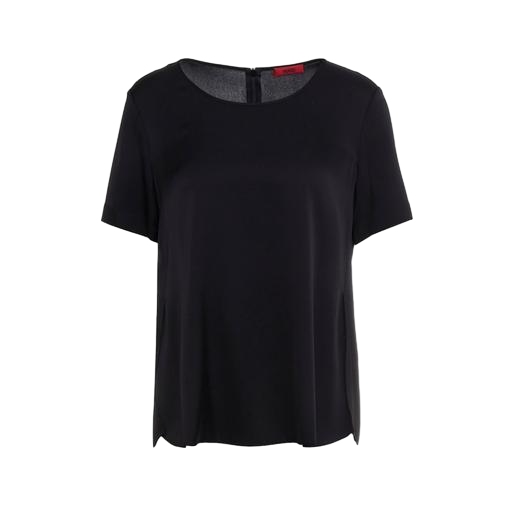
a-line t-shirt, black curved hem t-shirt, short-sleeve top, white background